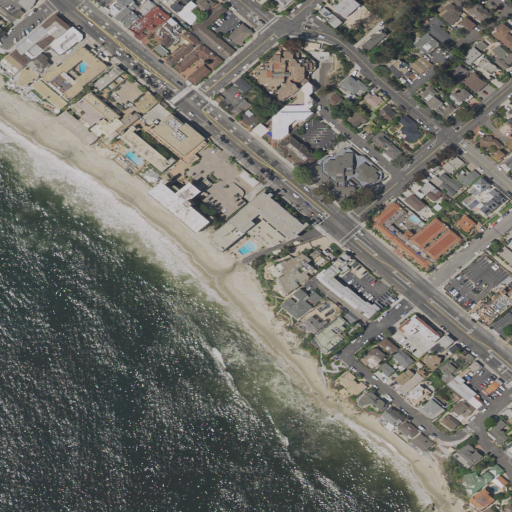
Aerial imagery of valley in California named Bluebird Canyon containing high intensity development, medium intensity development, open water, low intensity development, and open development